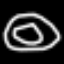
Label: donut